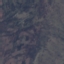
Land use / land cover class: HerbaceousVegetation